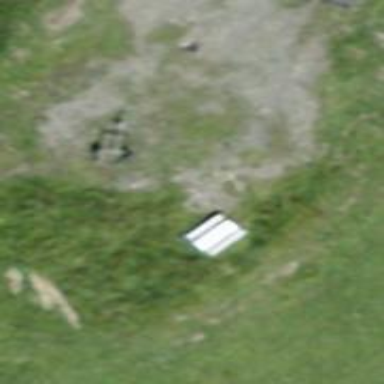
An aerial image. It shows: Picnic table located in leisure land area.